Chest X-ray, AP view. Patient: 33 years old, sex M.
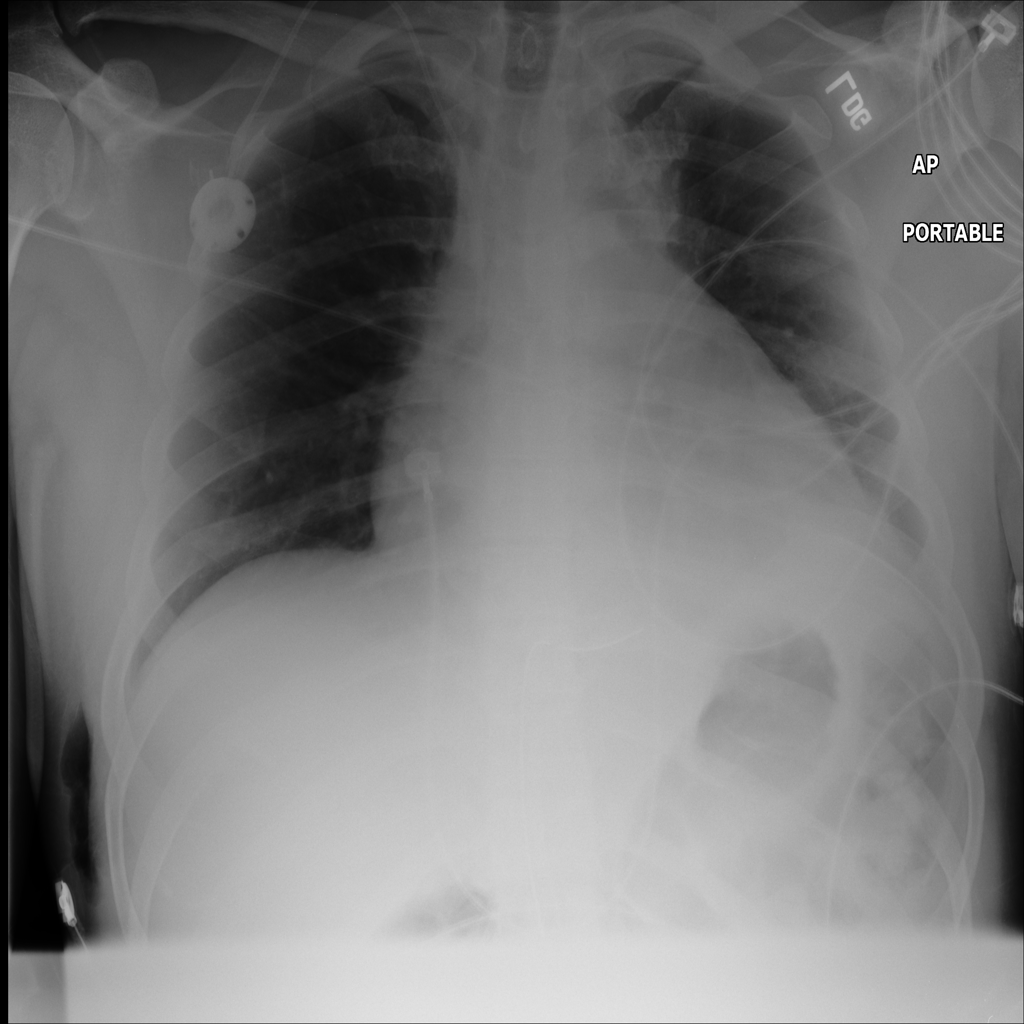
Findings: No Finding